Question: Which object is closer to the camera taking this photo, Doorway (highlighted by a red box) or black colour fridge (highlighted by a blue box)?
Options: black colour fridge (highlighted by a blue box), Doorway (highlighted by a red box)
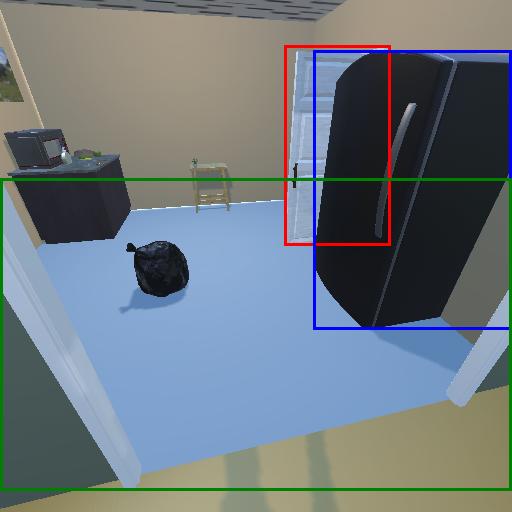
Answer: black colour fridge (highlighted by a blue box)